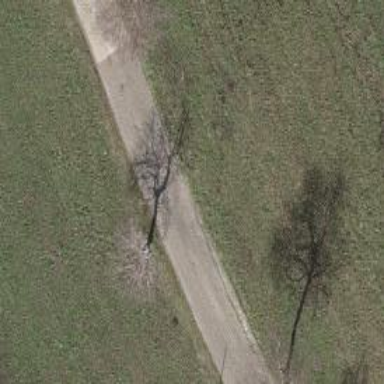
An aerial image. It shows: Broadleaved tree in natural setting.